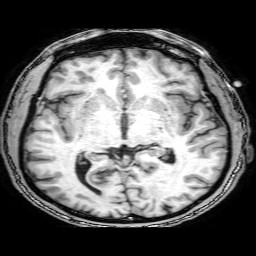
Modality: T1w
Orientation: coronal
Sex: male
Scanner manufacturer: philips
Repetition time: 0.008177 s
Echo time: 0.00374 s